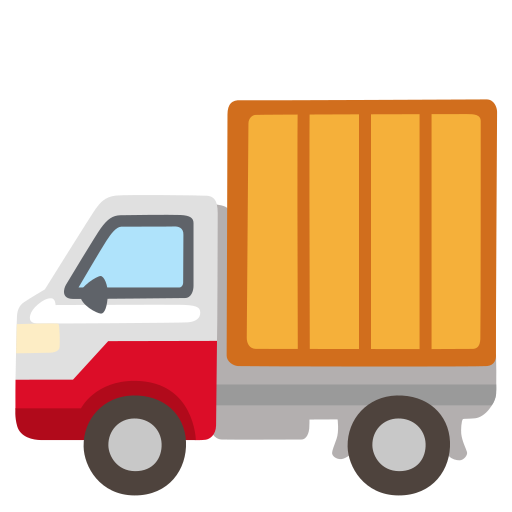
Emoji: 🚚